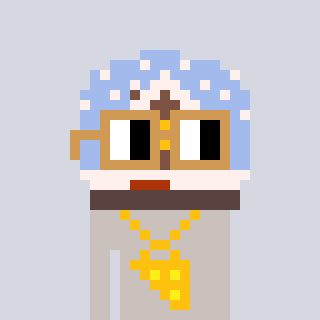
a pixel art character with square brown glasses, a snow globe-shaped head and a foggrey-colored body on a cool background